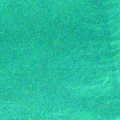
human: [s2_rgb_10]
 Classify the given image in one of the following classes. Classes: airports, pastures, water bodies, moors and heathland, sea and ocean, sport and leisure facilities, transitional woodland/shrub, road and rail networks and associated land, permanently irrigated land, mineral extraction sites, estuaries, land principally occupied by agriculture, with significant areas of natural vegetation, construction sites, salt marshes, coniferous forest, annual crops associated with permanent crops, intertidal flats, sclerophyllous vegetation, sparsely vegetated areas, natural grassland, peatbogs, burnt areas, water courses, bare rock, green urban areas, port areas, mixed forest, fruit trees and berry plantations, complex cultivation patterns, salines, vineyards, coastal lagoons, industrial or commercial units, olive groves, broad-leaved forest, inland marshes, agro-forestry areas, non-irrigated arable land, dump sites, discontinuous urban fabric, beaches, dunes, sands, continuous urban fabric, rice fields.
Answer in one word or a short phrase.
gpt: sea and ocean